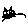
Label: cat